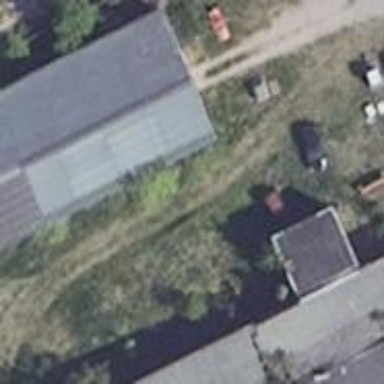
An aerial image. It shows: Farm auxiliary building.